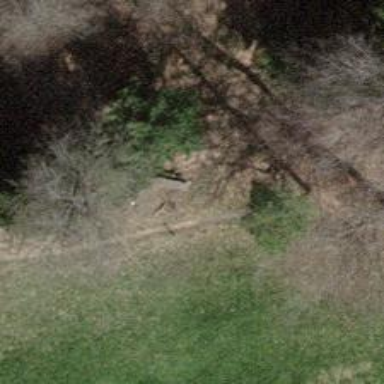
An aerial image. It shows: Bench for seating.